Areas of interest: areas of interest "Chongqing City People's Grand Hall"
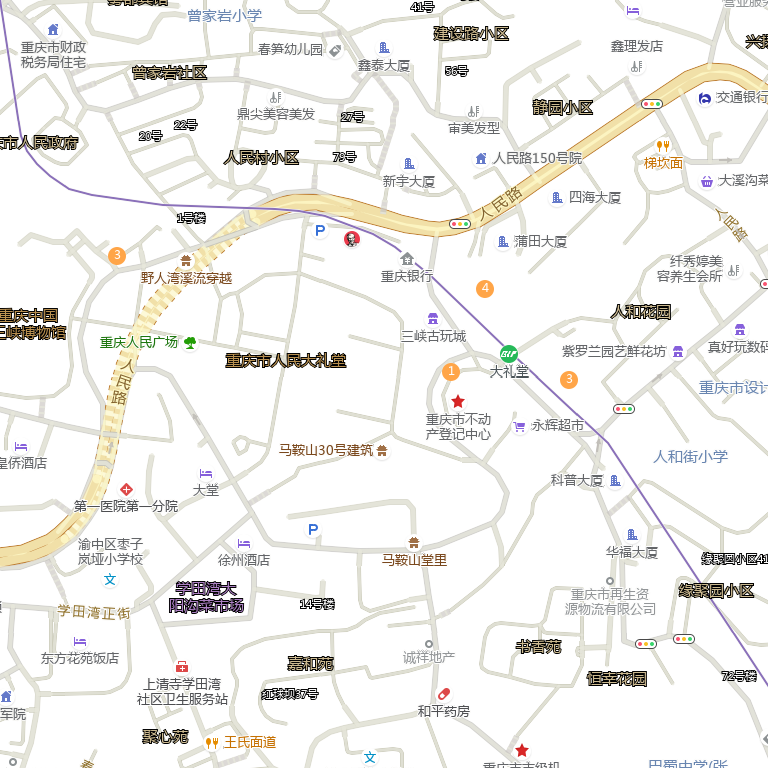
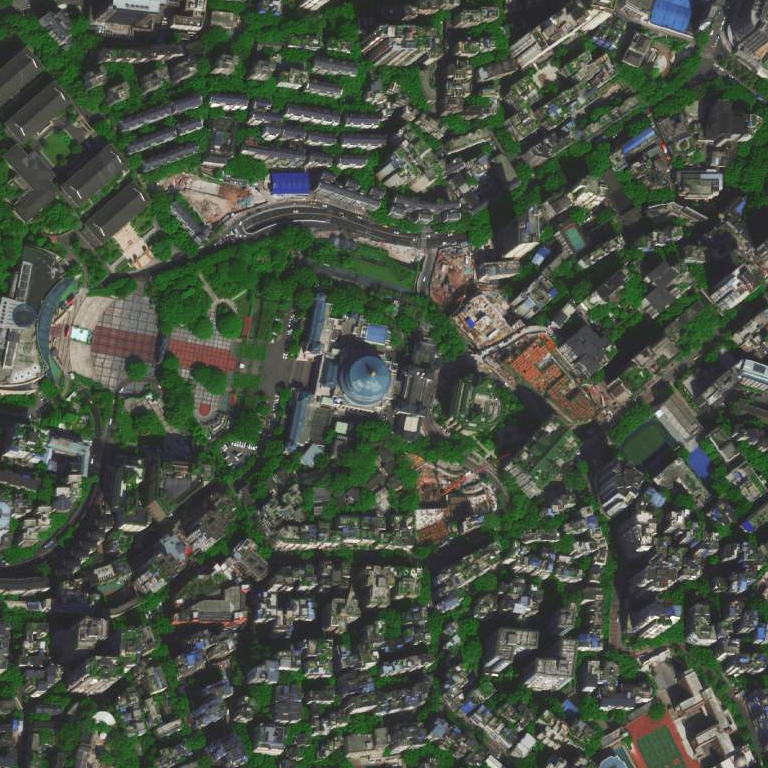